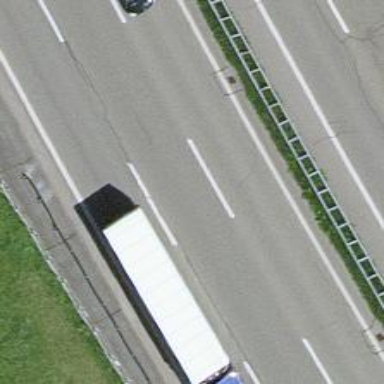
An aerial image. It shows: Asphalt motorway.